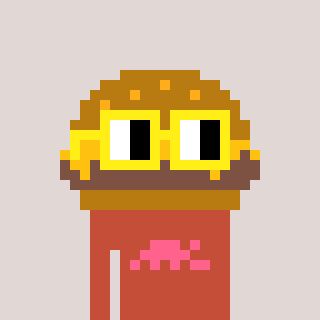
a pixel art character with square yellow glasses, a burger-shaped head and a rust-colored body on a warm background